Here is the wavelet time-frequency representation (scalogram) of a rolling-element bearing's vibration measurement. Based on the visible evidence, which condition applies: normal, inner_race, outer_race, ball?
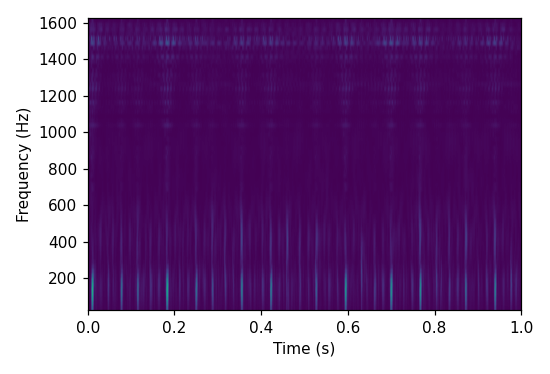
Answer: outer_race